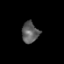
Tissue: prostate
Cell type: Epithelial cells
Senescence score: 0.2883
Nuclear area (px): 344
Mean DAPI intensity: 94.023